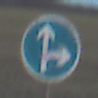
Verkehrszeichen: VorgeschriebeneFahrtrichtungGeradeausOderRechts
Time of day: SunriseSunset
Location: Outdoor (Nature)
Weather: PartlyCloudy
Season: NotSpecified
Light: Natural